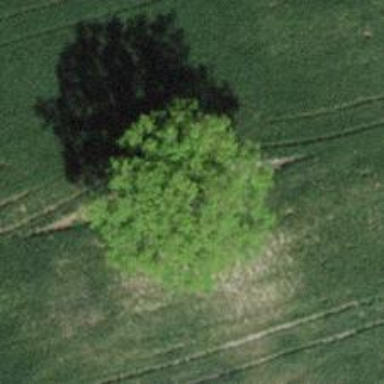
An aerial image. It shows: Single tag "natural: tree."